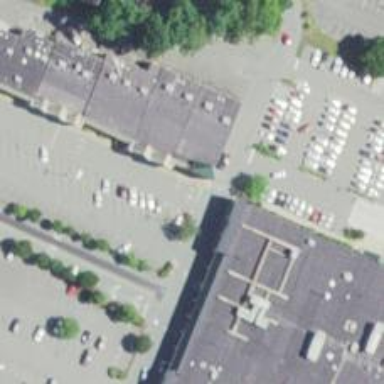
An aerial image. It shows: Healthcare clinic.